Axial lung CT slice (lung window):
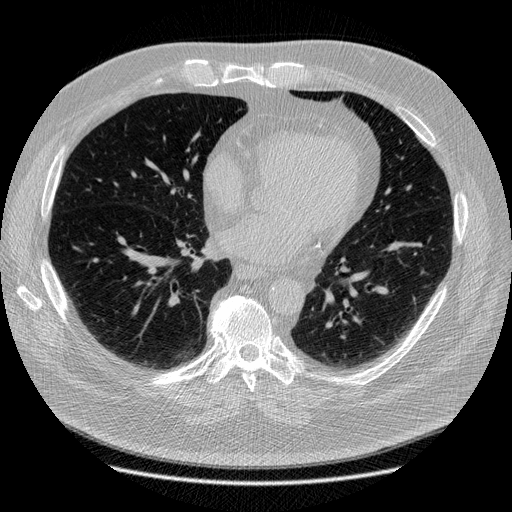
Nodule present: no